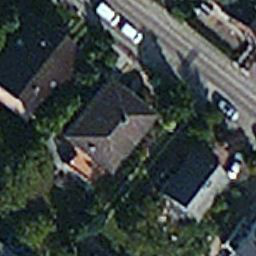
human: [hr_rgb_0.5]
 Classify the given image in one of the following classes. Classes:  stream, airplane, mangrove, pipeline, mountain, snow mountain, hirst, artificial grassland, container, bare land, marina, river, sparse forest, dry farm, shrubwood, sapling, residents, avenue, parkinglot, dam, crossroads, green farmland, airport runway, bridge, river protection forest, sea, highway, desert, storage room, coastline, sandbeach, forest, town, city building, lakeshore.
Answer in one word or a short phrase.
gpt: residents